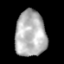
Tissue: lung
Cell type: Endothelial cells
Senescence score: 0.5438
Nuclear area (px): 1389
Mean DAPI intensity: 178.362